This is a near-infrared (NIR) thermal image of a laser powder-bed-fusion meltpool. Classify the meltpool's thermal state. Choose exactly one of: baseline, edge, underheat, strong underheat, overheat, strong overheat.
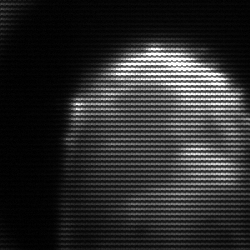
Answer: edge